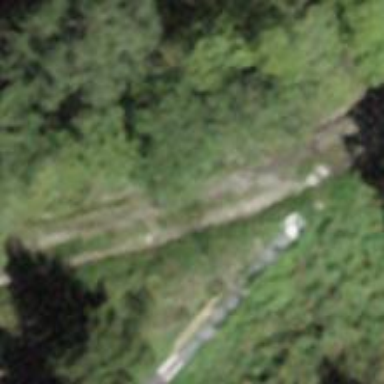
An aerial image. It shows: Well-maintained track road of grade 1.